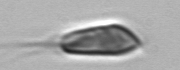
Label: Chrysochromulina